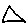
Label: triangle